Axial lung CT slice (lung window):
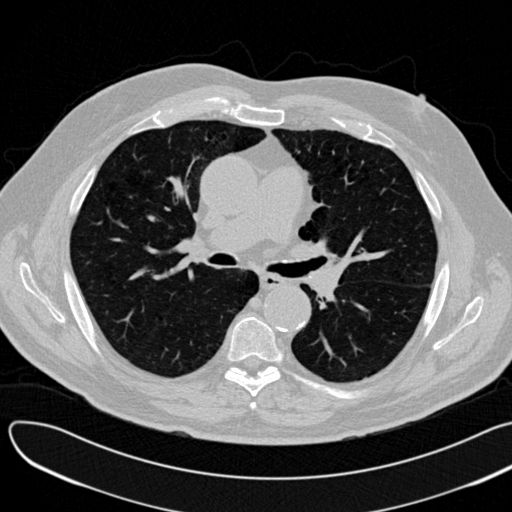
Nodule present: no